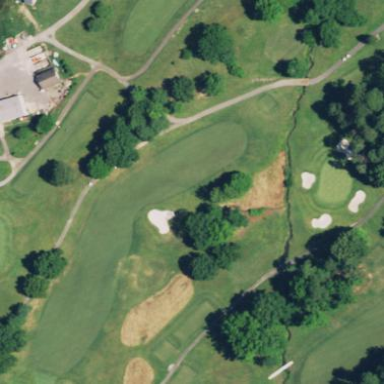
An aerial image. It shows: Golf fairway surrounded by grass.